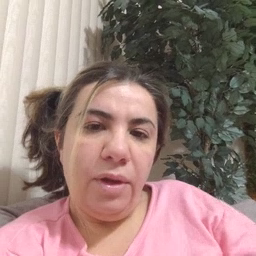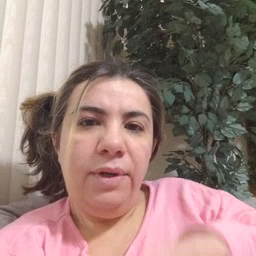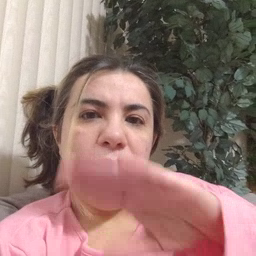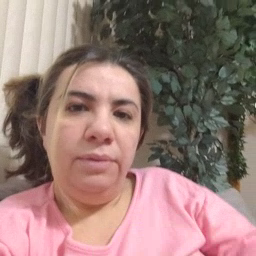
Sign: fall